Field crop: maize
Growth stage: 2
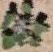
Species: chenopodium